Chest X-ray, PA view. Patient: 49 years old, sex M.
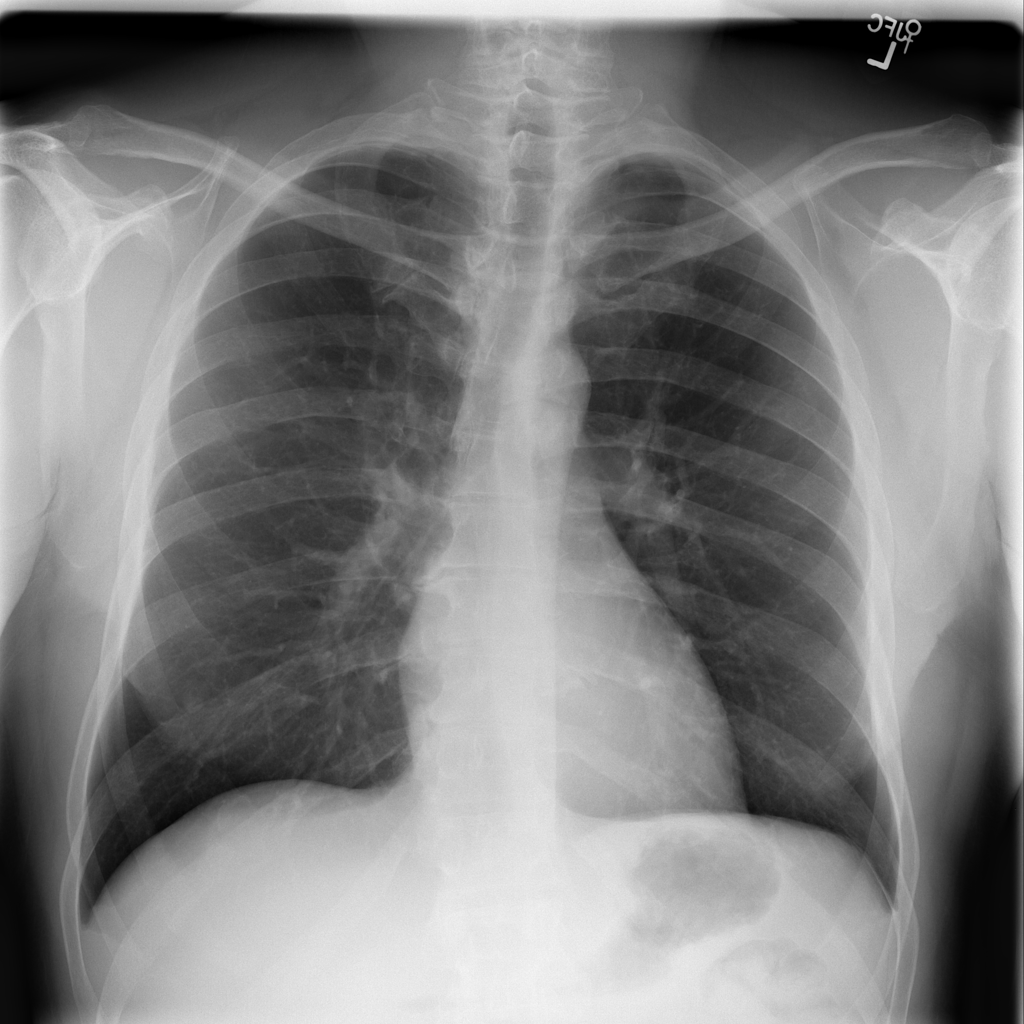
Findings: No Finding